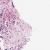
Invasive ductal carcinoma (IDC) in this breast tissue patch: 1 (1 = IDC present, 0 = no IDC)